Field crop: tomato
Growth stage: 1
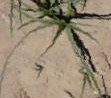
Species: cyperus